Field crop: maize
Growth stage: 2
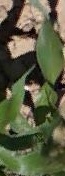
Species: maize